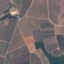
Land use / land cover class: PermanentCrop